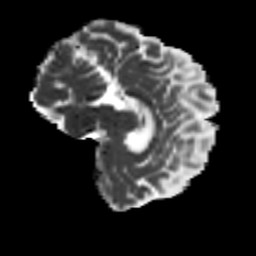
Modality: MD
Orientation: sagittal
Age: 25
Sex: male
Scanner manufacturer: siemens
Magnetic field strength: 3 T
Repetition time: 8.6 s
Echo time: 0.095 s